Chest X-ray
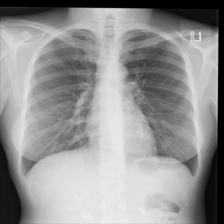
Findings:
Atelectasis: negative
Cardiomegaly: negative
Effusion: negative
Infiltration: negative
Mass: negative
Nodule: negative
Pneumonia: negative
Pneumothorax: negative
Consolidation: negative
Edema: negative
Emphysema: negative
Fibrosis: negative
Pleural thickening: negative
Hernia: negative